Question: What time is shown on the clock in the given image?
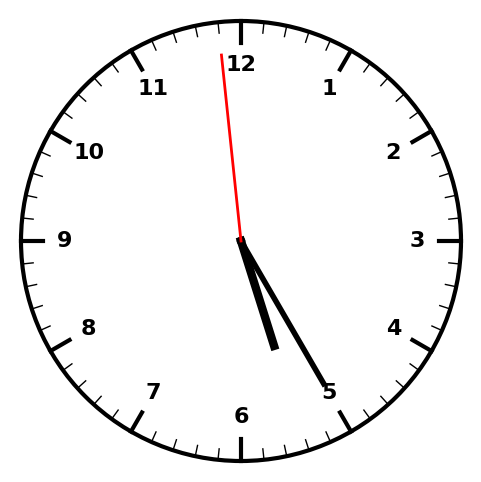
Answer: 05:24:59